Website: walmart
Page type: store-pickup
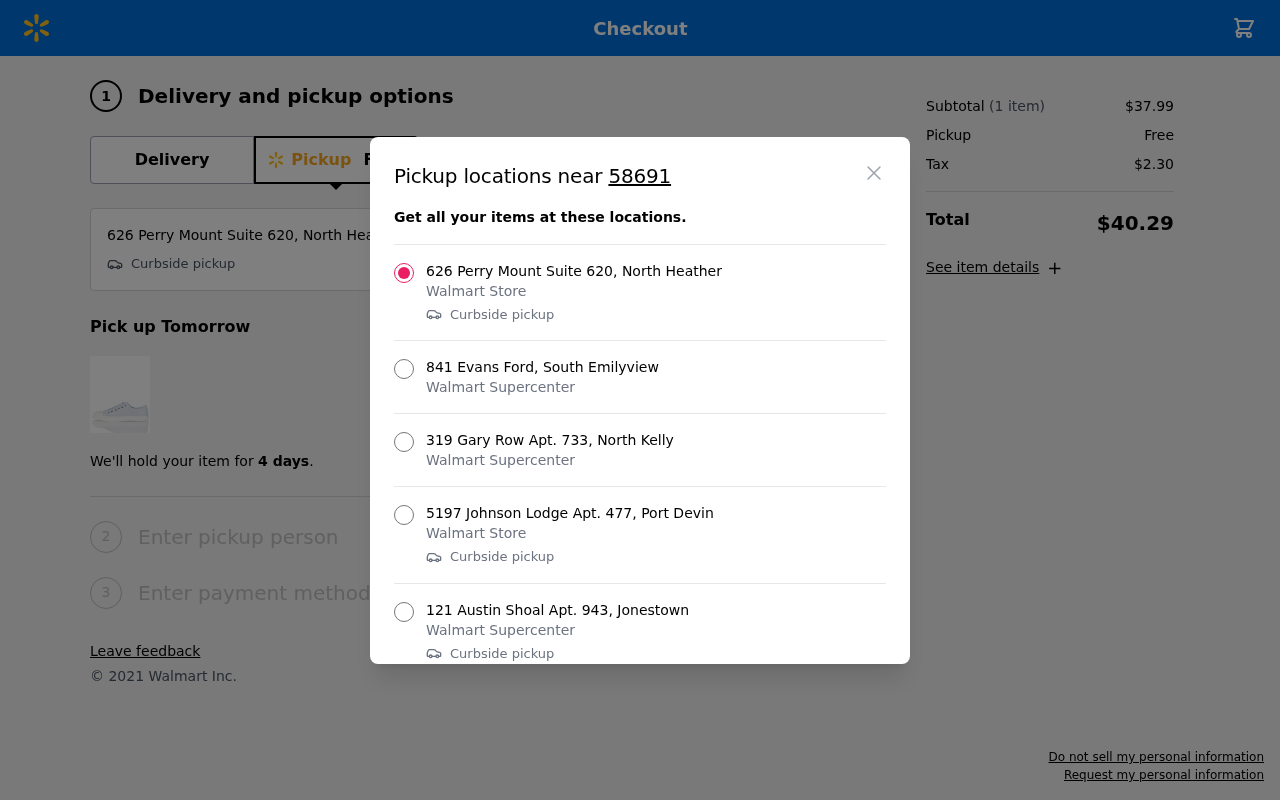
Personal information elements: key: PII_LOCATION1_CITY
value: North Heather
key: PII_LOCATION1_STREET
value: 626 Perry Mount Suite 620
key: PII_LOCATION2_CITY
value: South Emilyview
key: PII_LOCATION2_STREET
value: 841 Evans Ford
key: PII_LOCATION3_CITY
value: North Kelly
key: PII_LOCATION3_STREET
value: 319 Gary Row Apt. 733
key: PII_LOCATION4_CITY
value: Port Devin
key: PII_LOCATION4_STREET
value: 5197 Johnson Lodge Apt. 477
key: PII_LOCATION5_CITY
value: Jonestown
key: PII_LOCATION5_STREET
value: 121 Austin Shoal Apt. 943
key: PII_POSTCODE
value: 58691
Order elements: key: ORDER_NUM_ITEMS
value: (1 item)
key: ORDER_SUBTOTAL
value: $37.99
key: ORDER_SHIPPING_COST
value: Free
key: ORDER_TAX
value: $2.30
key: ORDER_TOTAL
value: $40.29